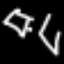
Label: diamond